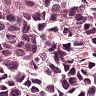
Metastatic tissue present: yes